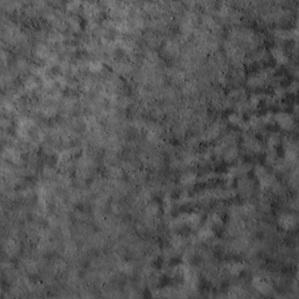
Label: non_frost